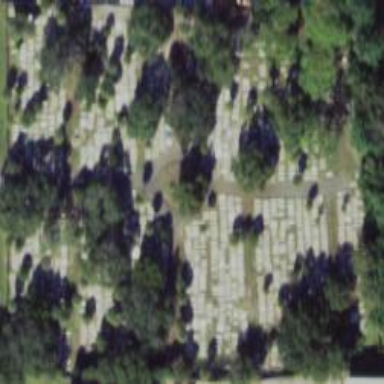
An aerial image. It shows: Cemetery.